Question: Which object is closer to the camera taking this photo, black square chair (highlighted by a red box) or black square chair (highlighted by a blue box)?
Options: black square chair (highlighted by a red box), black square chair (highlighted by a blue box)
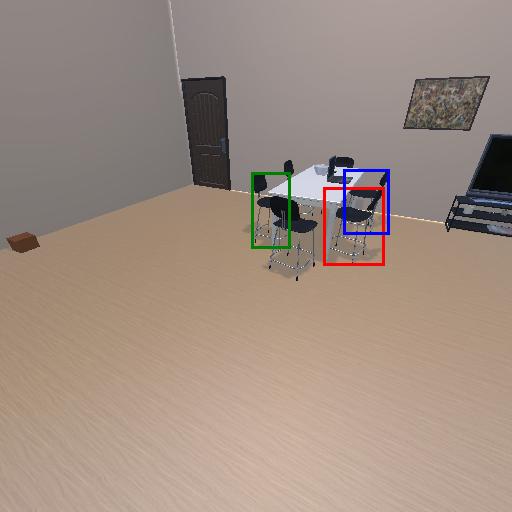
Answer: black square chair (highlighted by a red box)